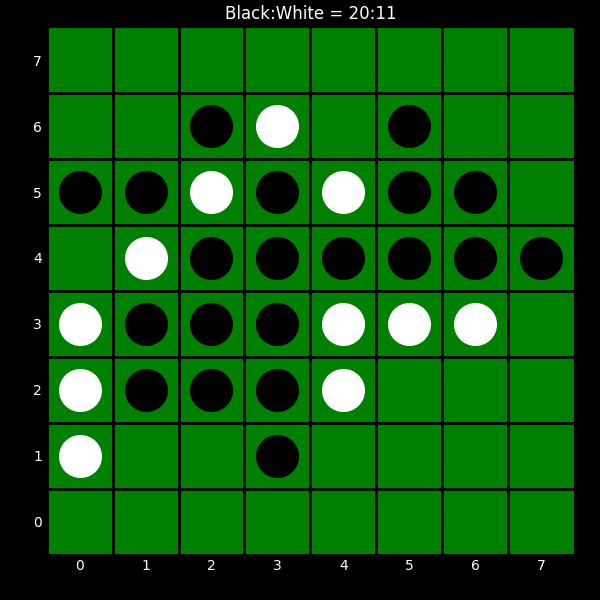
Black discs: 20
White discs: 11